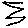
Label: zigzag